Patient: sex F, age 75
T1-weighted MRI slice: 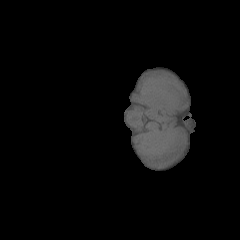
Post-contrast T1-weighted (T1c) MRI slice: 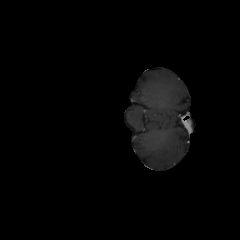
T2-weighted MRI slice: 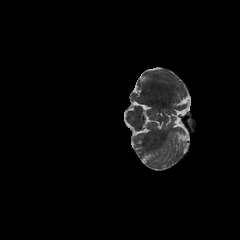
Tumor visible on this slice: no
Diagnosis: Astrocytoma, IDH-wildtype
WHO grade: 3